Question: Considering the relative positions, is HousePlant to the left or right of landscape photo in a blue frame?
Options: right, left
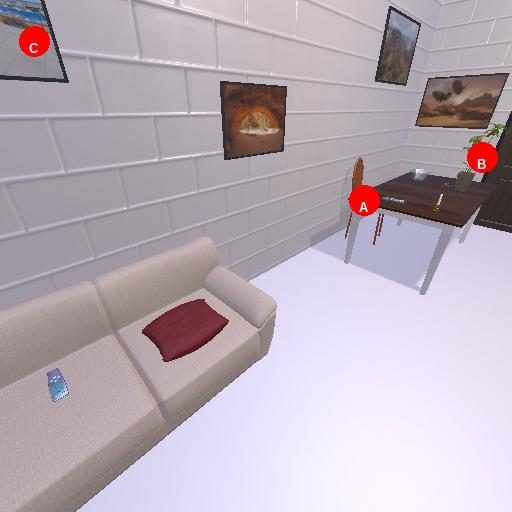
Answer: right